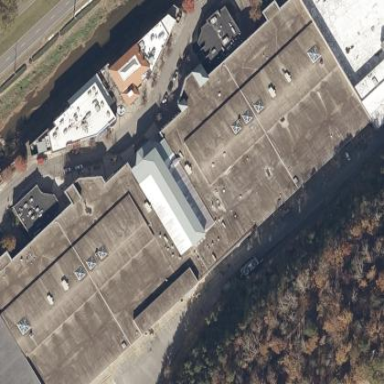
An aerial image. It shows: Retail building.